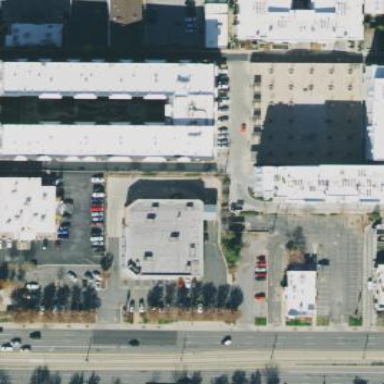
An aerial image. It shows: Retail area.